Question: I am trying to create dynamic color swatches for a styleguide. I am iterating through each color in my $colors-list variable and would like to then print out the current hex value and variable names.
I would like it to look like this:

So far I can see that the hex value shows up in dev tools but is not being printed out. The variable names are also showing the hex values and it's printing out all of them. Am I missing something?
'''
$colors-list: (
$color-brand
$color-secondary
$color-accent
$color-base
$color-alert
$color-error
);
@each $current-color in $colors-list {
$i: index($colors-list, $current-color);
.color-#{$i} {
background-color: $current-color;
color: white;
float: left;
height: 100px;
margin: 5px;
position: relative;
width: 100px;
&:after {
content: "hex value is #{$current-color} var name is #{$colors-list, $i}";
position: absolute;
top: 0;
left: 0;
z-index: 9999;
}
}
}
'''
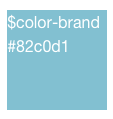
Answer: You can't. Variables don't work that way (not in Sass or any other language I am aware of). A variable is just a reference to a value, it doesn't understand what its name is. The only thing you can do is use a mapping (or list of lists for Sass versions older than 3.3).
'''
$colors-list: (
brand: yellow,
secondary: blue,
accent: green,
base: orange,
alert: purple,
error: red
);
@each $name, $color in $colors-list {
.color-#{$name} {
background-color: $color;
color: white;
float: left;
height: 100px;
margin: 5px;
position: relative;
width: 100px;
&:after {
content: "hex value is #{$color} var name is #{$name}";
position: absolute;
top: 0;
left: 0;
z-index: 9999;
}
}
}
'''